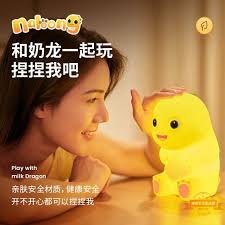
Label: nailong